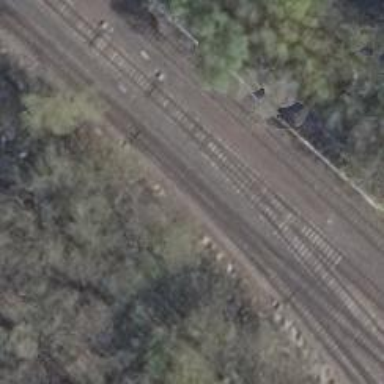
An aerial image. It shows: Railway switch.